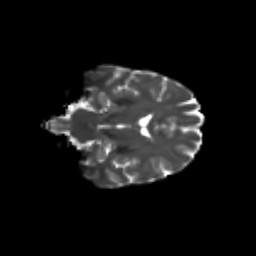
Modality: T2w
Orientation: coronal
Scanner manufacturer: siemens
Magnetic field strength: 3 T
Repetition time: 9.2 s
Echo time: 0.084 s